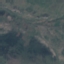
Land use / land cover: HerbaceousVegetation